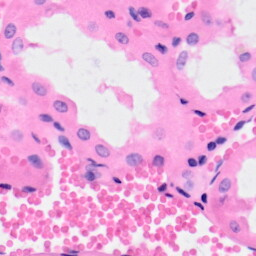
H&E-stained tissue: Kidney